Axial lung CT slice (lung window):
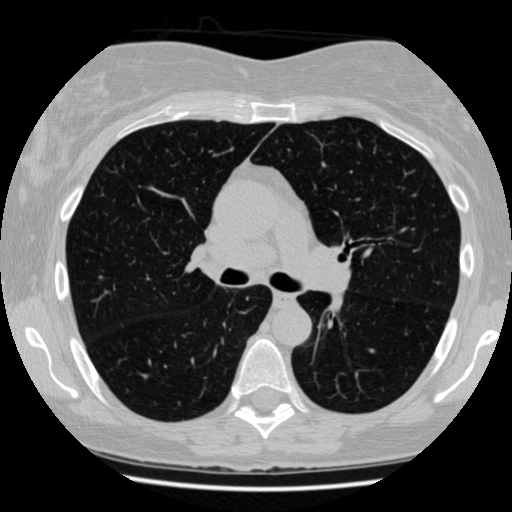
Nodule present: no